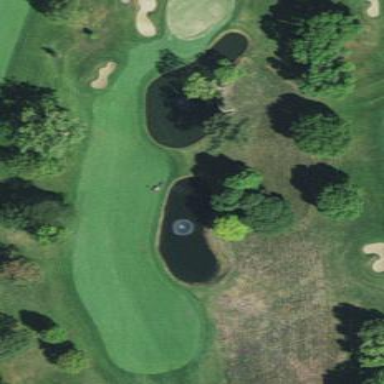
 part of golf course fairway. It is used for the sport of golf."